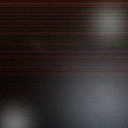
Screen state: off